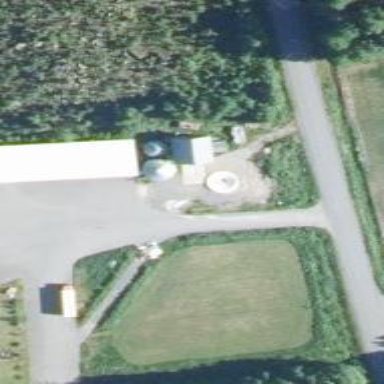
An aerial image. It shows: Silo.